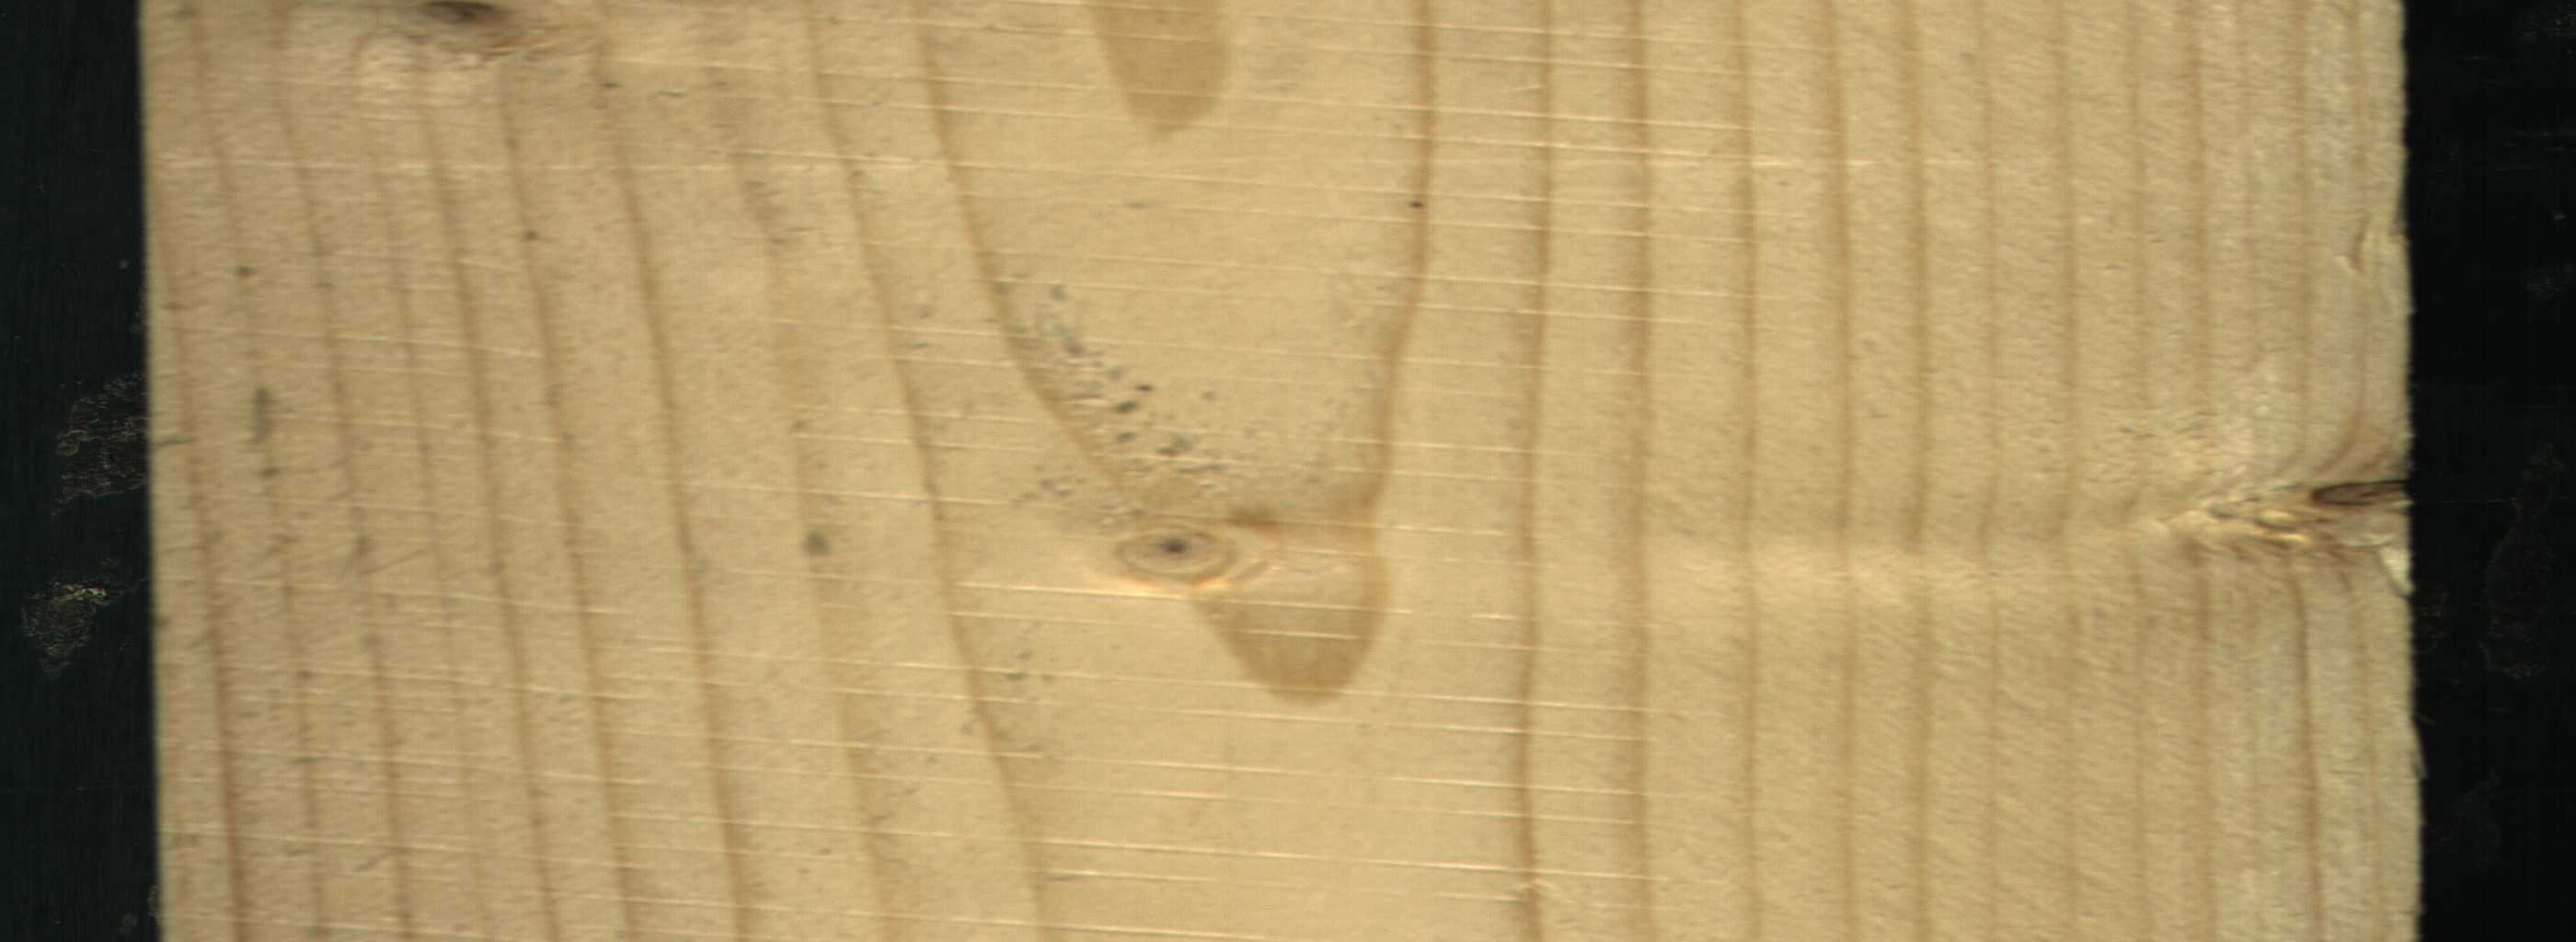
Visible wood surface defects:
Dead_Knot
Live_Knot
Live_Knot